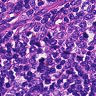
Metastatic tissue present: no